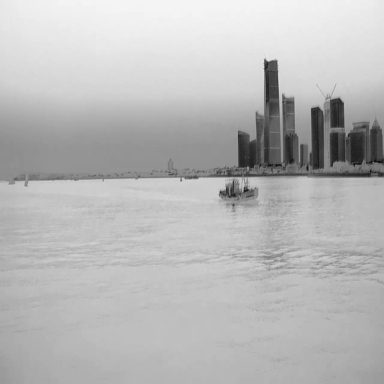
There are four objects shown in the infrared image, including two sailboats, a container_ship, and a bulk_carrier.